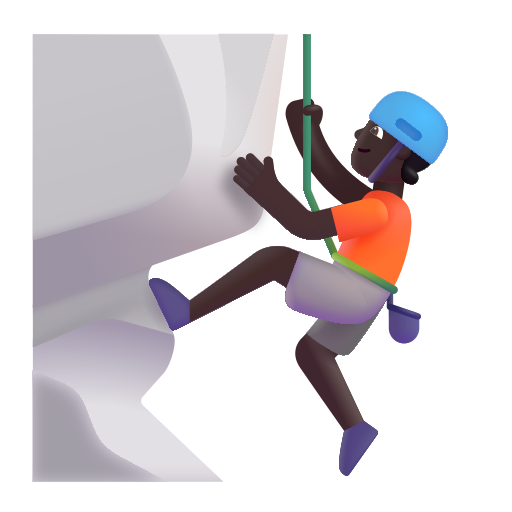
person climbing color dark